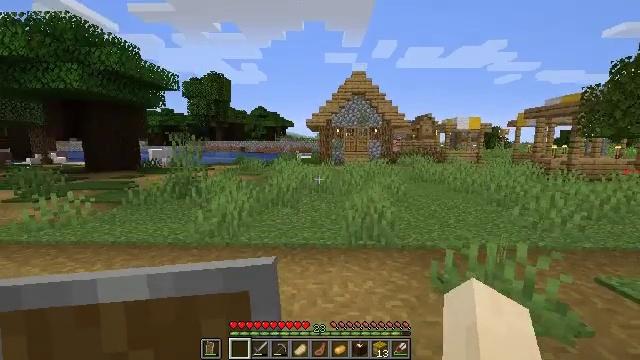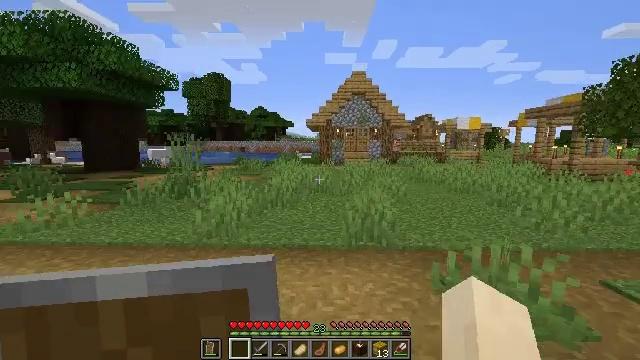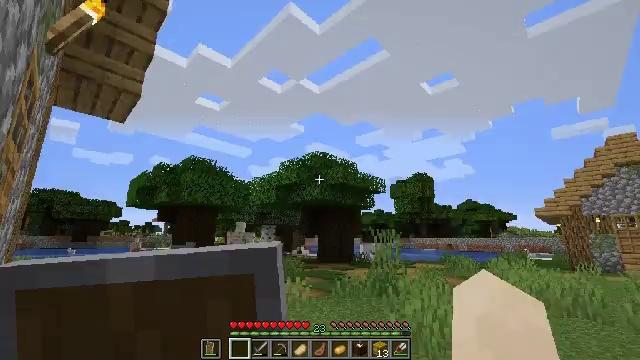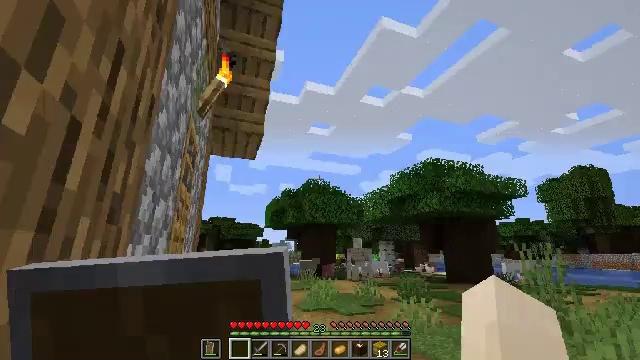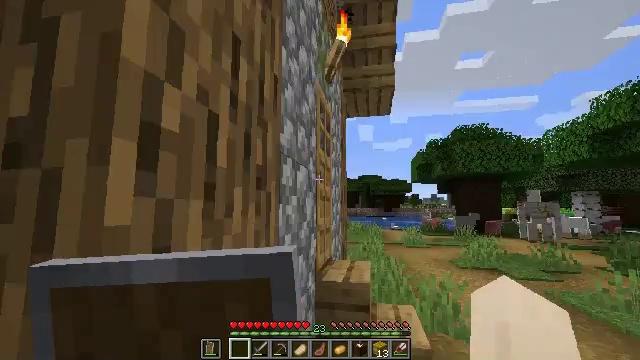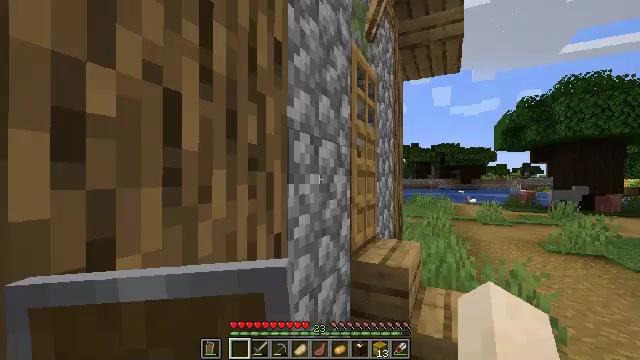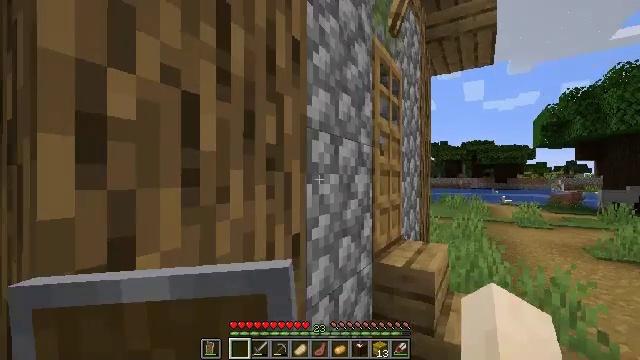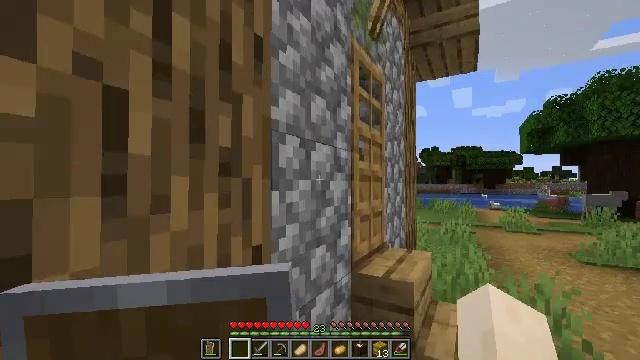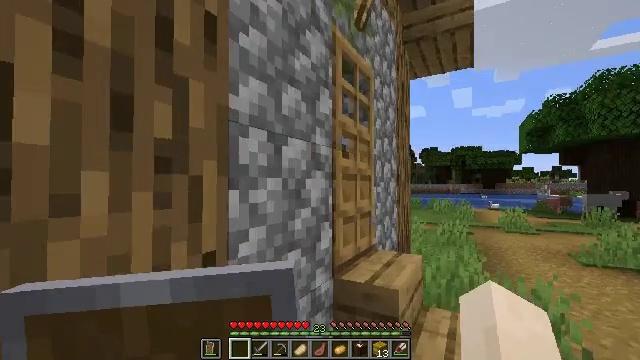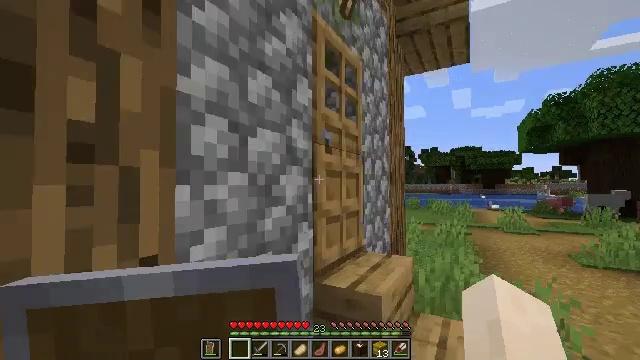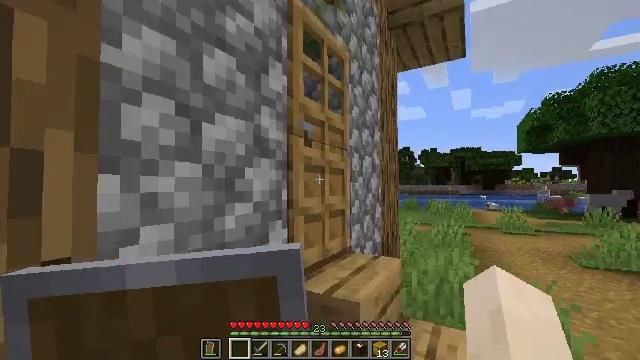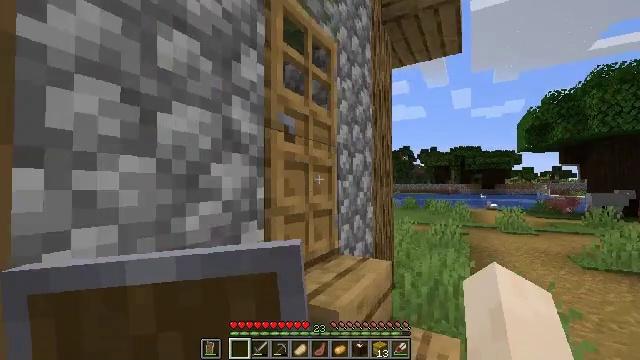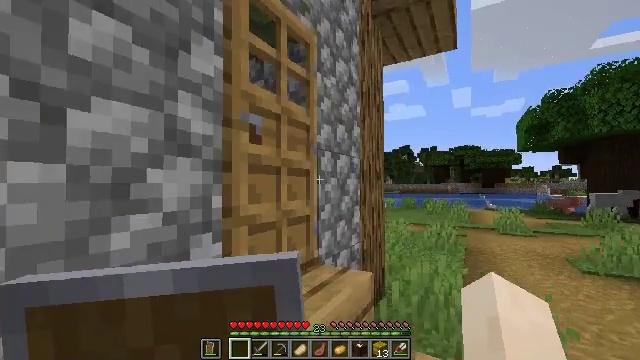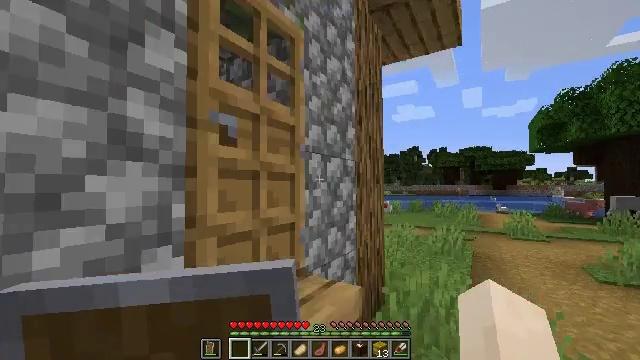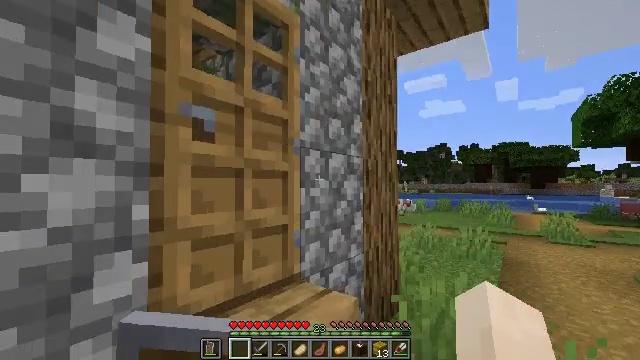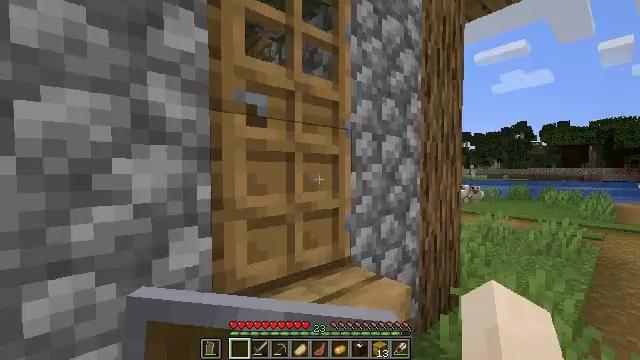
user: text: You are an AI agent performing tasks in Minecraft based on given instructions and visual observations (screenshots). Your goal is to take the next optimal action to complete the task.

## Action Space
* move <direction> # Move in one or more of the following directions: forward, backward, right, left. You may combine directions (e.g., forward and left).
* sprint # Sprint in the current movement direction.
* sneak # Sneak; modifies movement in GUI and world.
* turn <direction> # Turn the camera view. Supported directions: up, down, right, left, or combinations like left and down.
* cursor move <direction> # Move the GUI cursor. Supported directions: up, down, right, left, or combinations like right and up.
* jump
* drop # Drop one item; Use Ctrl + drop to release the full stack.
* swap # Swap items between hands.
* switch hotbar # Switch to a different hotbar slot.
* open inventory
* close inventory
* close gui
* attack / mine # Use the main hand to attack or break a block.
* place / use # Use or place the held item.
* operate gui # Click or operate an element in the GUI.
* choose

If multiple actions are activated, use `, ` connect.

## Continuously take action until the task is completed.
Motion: motion action
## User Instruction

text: Recycle the cobblestone stairs.
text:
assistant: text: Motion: move forward
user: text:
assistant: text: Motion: move forward and move right, turn left and up
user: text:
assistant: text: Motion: move forward and move right, turn left and up
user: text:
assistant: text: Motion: move forward and move right, turn left and down
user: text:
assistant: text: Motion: move forward and move right, turn left and down
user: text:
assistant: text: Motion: move forward and move right, turn left
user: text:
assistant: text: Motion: move forward and move right, turn right and up
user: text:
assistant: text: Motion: move forward and move right
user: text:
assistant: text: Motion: move forward and move right
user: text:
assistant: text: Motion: move forward and move right
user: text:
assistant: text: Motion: move forward and move right
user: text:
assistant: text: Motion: move forward and move right
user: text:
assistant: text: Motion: move forward and move right, turn left
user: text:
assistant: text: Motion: move forward and move right, turn left, use / place
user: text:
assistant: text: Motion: move forward and move right, turn left and down, use / place
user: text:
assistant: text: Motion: move forward and move right, turn left and down, use / place
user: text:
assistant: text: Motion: move forward, turn left, use / place
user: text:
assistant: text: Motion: move forward
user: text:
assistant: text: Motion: move forward, turn left
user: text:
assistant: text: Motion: move forward, turn left and down
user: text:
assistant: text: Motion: move forward, turn left and down
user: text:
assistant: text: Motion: move forward, use / place
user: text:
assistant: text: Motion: use / place
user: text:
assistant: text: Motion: turn down, use / place
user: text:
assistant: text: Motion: move right
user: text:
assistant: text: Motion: move right
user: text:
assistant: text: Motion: move right
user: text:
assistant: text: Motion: turn left and down
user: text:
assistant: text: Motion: move forward, turn left and down
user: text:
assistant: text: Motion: move forward, turn left and down